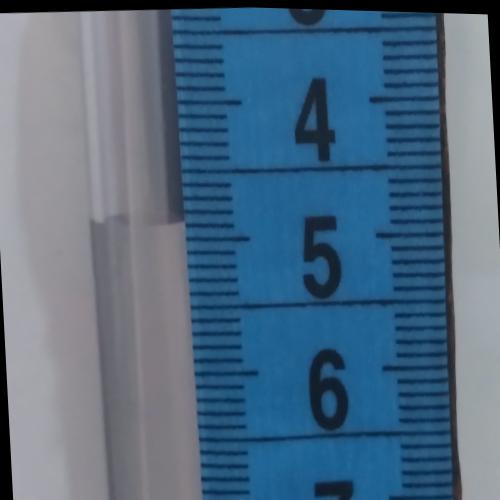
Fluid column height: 4.9 cm